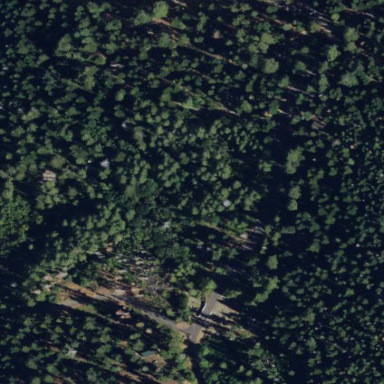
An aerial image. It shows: Mixed forest with variety of leaf types and cycles.